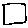
Label: square